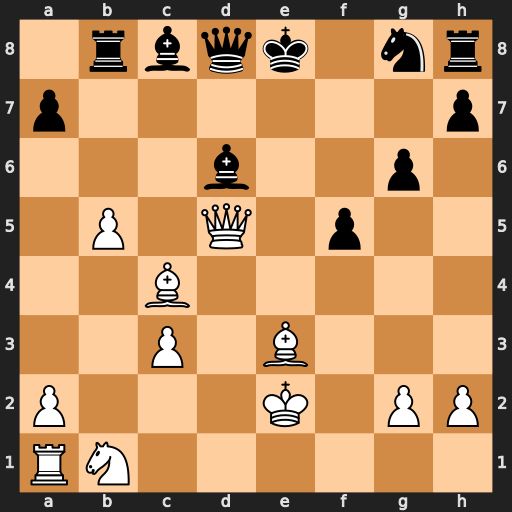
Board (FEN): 1rbqk1nr/p6p/3b2p1/1P1Q1p2/2B5/2P1B3/P3K1PP/RN6
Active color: w
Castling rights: k
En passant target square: -
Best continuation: Qf7#